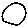
Label: circle